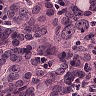
Metastatic tissue present: yes